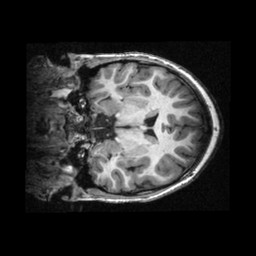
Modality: T1w
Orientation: coronal
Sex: male